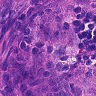
Metastatic tissue present: yes